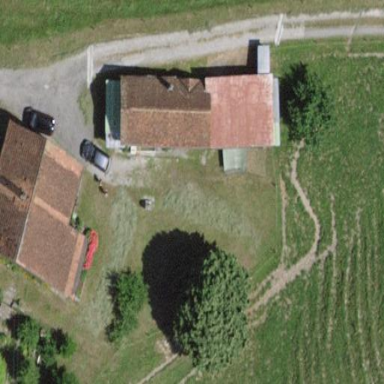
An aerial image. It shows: Farmyard area.